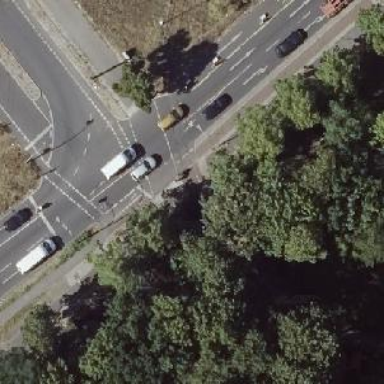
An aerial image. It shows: Tram crossing with traffic signals.